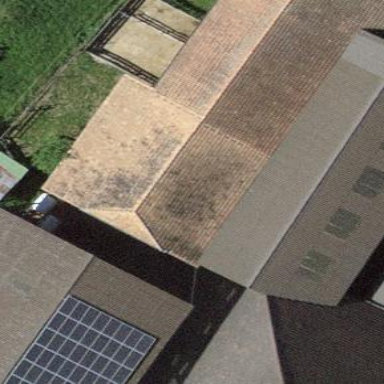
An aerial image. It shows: Rural barn.